Field crop: maize
Growth stage: 2
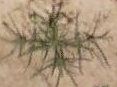
Species: salsola